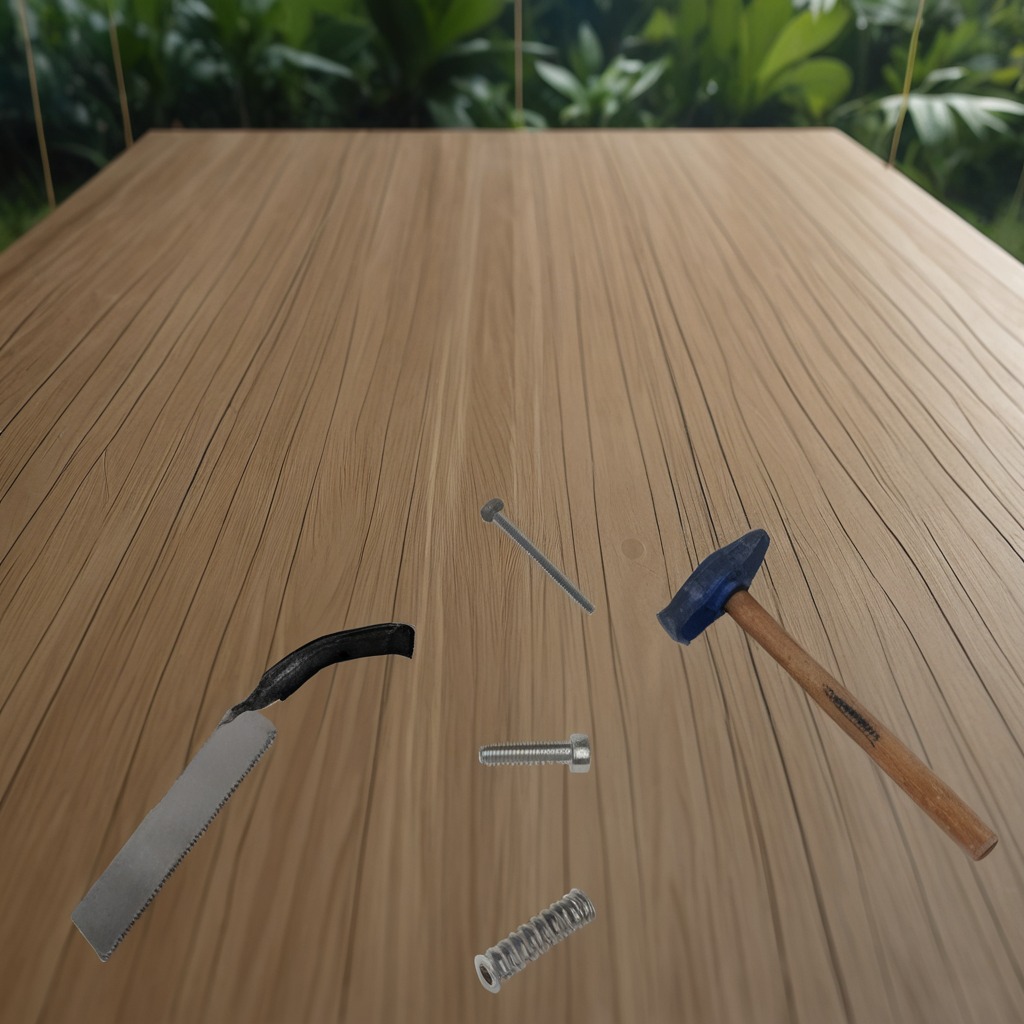
A metal machine screw, a hammer, an iron nail, a coiled metal spring, and a handheld metal saw are lying on the wooden table.